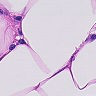
Metastatic tissue present: no